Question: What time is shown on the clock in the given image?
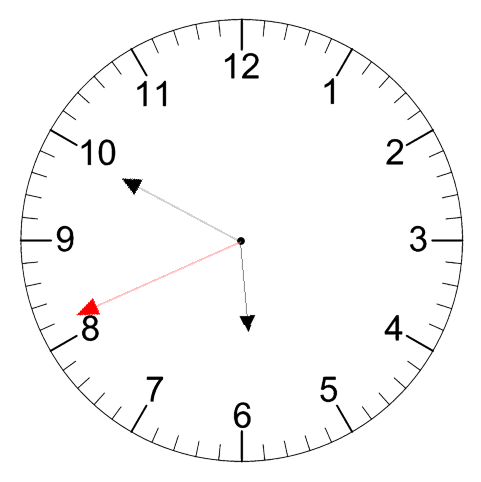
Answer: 05:49:41